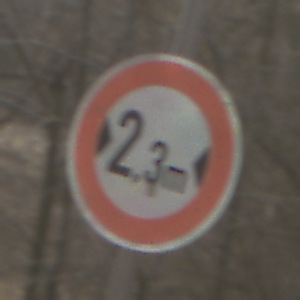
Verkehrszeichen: TatsaechlicheBreite2Komma3
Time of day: MorningAfternoon
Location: Outdoor (Nature)
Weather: PartlyCloudy
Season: Winter
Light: Natural